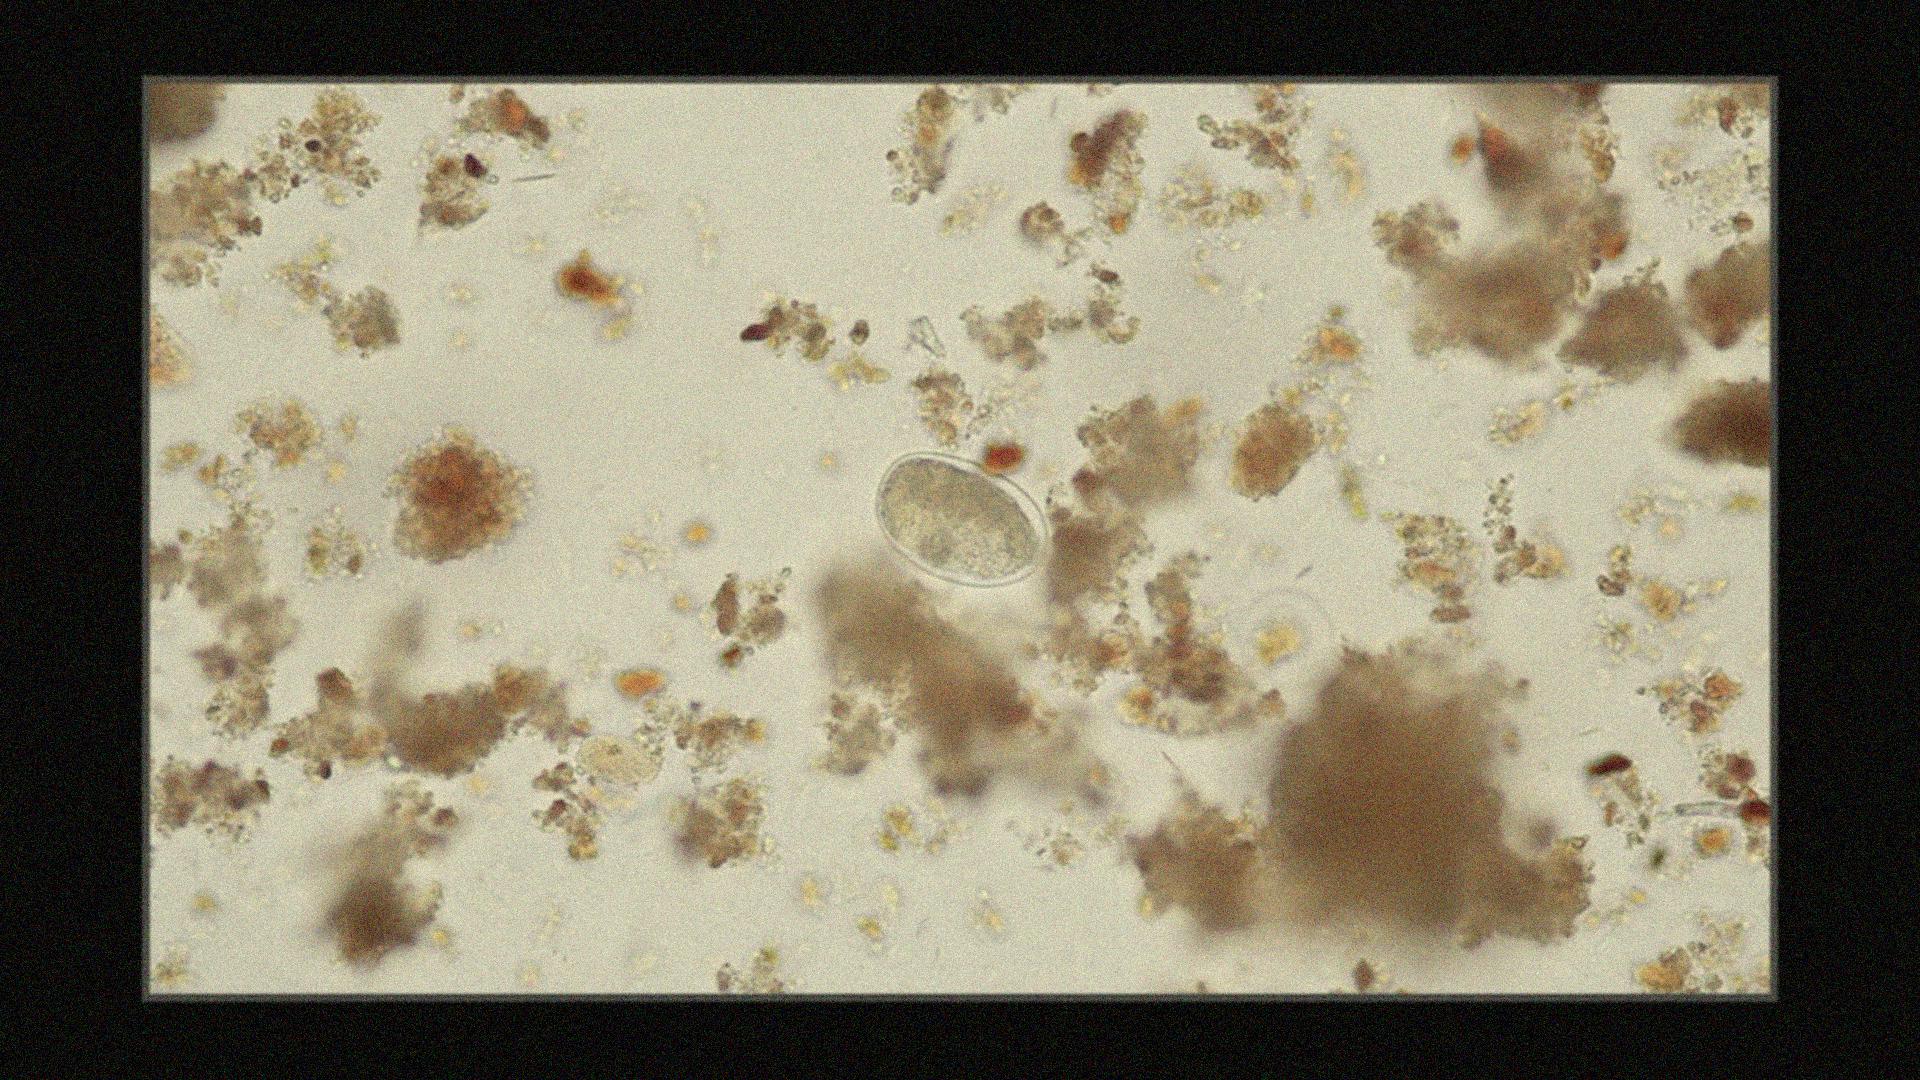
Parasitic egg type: Hookworm egg